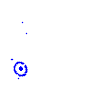
Particle: kaon